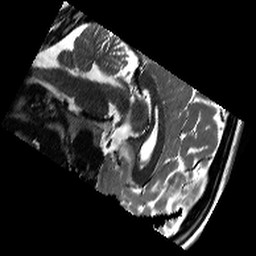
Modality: T2w
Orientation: sagittal